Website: lowes
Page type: review-order
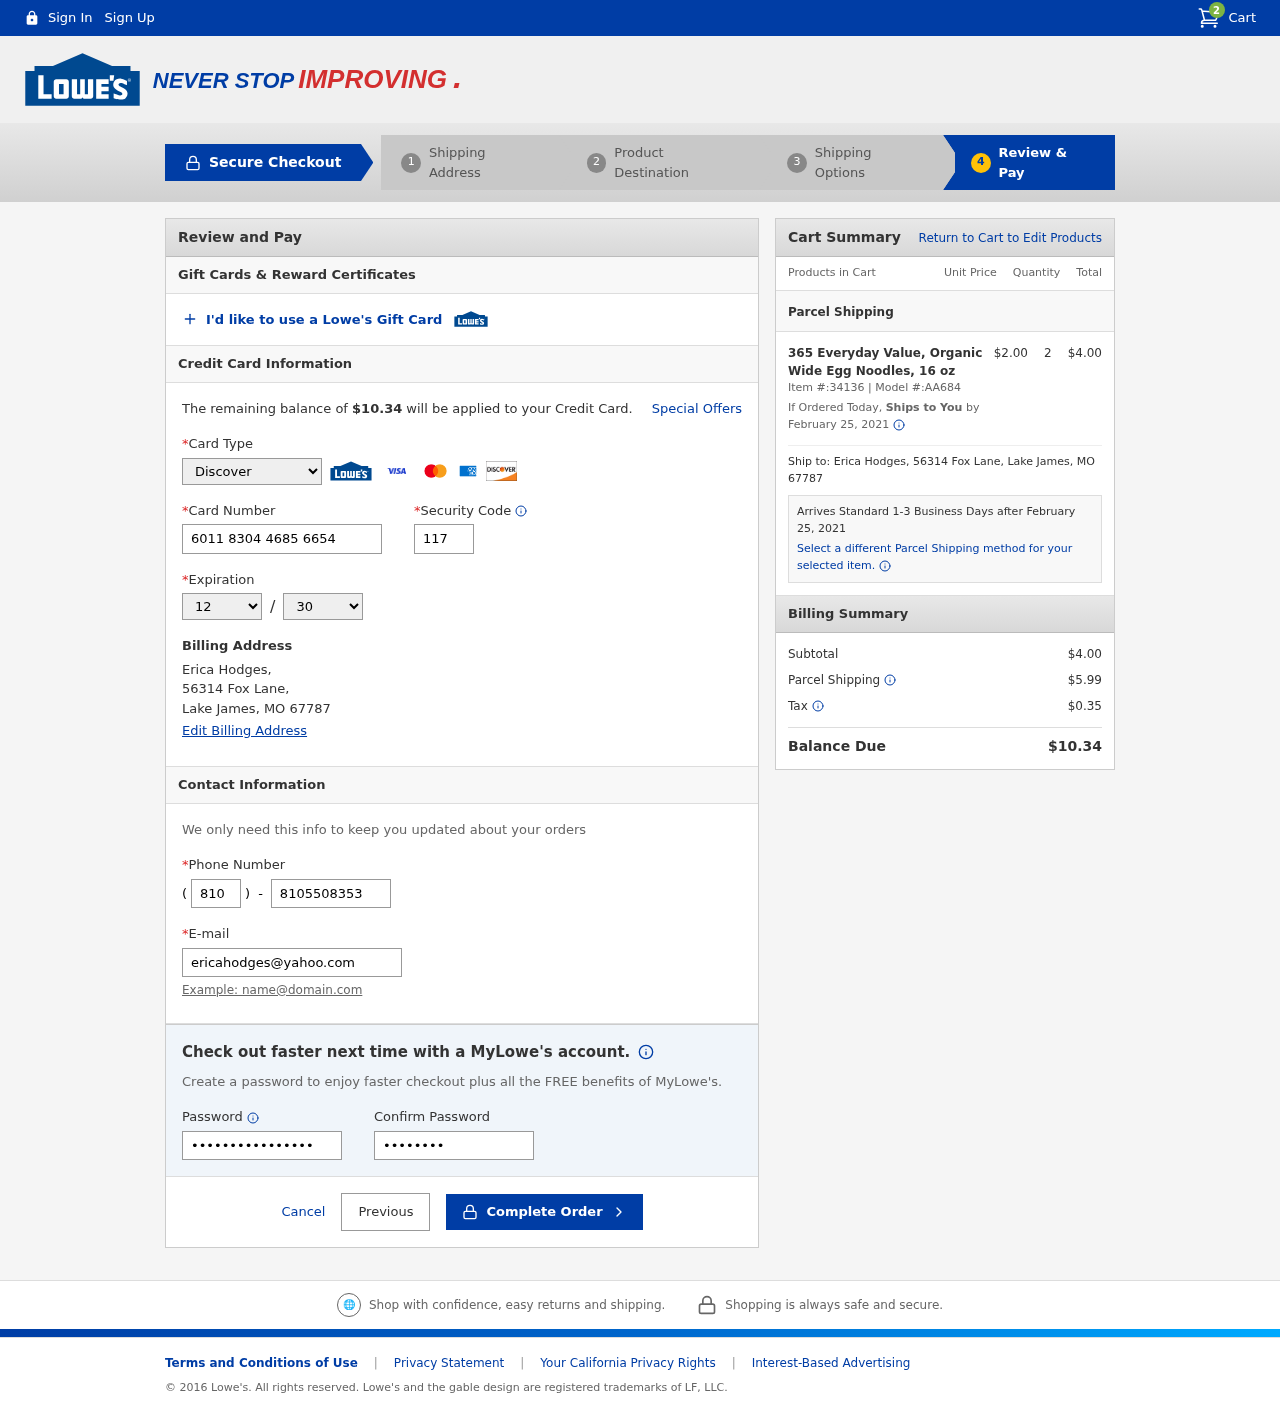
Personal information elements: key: PII_CARD_CVV
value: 117
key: PII_CARD_EXPIRY_MONTH
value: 12
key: PII_CARD_EXPIRY_YEAR
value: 30
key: PII_CARD_NUMBER
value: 6011 8304 4685 6654
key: PII_CARD_TYPE
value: Discover
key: PII_CITY
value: Lake James
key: PII_EMAIL
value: ericahodges@yahoo.com
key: PII_FULLNAME
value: Erica Hodges,
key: PII_PHONE
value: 8105508353
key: PII_PHONE_AREA
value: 810
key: PII_POSTCODE
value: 67787
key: PII_STATE_ABBR
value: MO
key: PII_STREET
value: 56314 Fox Lane
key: PII_STREET
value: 56314 Fox Lane,
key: PII_FULLNAME2
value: Erica Hodges
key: PII_POSTCODE_FULL
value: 67787
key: PII_CITY_STATE
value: Lake James, MO
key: PII_CITY_STATE_ZIP
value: Lake James, MO 67787
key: PII_POSTCODE_NUMERIC
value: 67787
Product elements: key: PRODUCT1_NAME
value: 365 Everyday Value, Organic Wide Egg Noodles, 16 oz
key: PRODUCT1_PRICE
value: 2
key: PRODUCT1_QUANTITY
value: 2
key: PRODUCT1_ITEM_NUMBER
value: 34136
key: PRODUCT1_MODEL_NUMBER
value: AA684
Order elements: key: ORDER_NUM_ITEMS
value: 2
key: ORDER_TOTAL
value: $10.34
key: ORDER_SHIPPING_DATE
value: February 25, 2021
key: ORDER_SUBTOTAL
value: $4.00
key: ORDER_SHIPPING_DATE2
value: February 25, 2021
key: ORDER_SUBTOTAL2
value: $4.00
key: ORDER_SHIPPING_COST
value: $5.99
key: ORDER_TAX
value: $0.35